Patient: sex M, age 30
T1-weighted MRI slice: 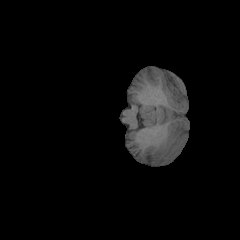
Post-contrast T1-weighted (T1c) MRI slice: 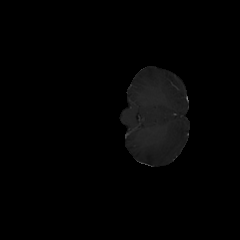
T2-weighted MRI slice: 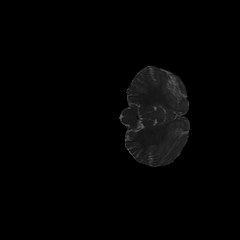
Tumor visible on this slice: no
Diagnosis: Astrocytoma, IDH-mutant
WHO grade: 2